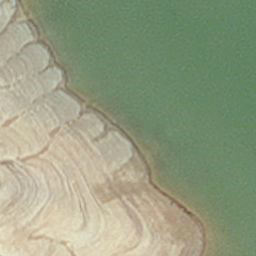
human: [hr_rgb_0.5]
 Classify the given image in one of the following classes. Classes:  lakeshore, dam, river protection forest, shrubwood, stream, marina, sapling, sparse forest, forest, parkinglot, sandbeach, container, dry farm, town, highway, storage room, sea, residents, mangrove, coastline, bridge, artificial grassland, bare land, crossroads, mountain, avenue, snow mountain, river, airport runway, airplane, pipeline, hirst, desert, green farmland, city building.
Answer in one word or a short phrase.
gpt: hirst